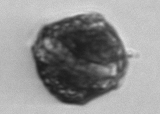
Label: Alexandrium_catenella